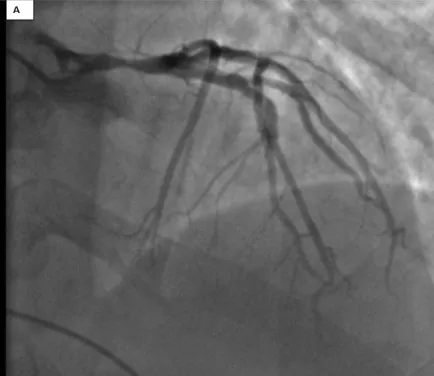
Initial coronary angiogram. (A) 80% stenosis of the left main artery, 40% stenosis in the proximal left anterior descending artery.
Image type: radiology (x_ray)